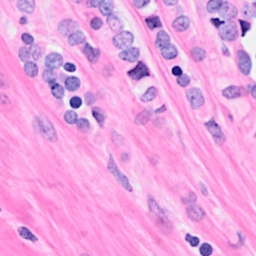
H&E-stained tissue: Breast